Aerial crown-view tile of a tropical tree (Barro Colorado Island, Panama), acquired 20250616:
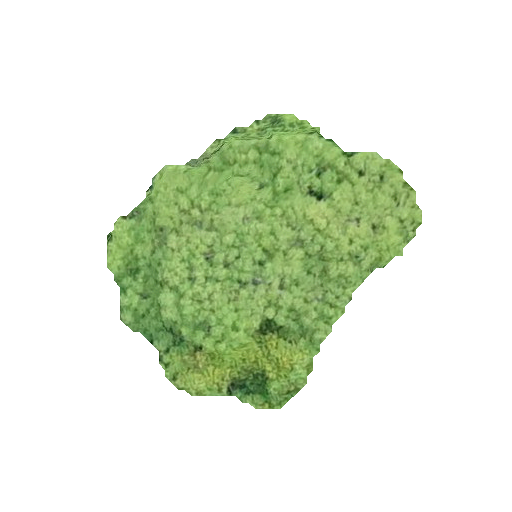
Species: Tabebuia rosea
GBIF accepted scientific name: Tabebuia rosea
Crown area: 85.644 m²